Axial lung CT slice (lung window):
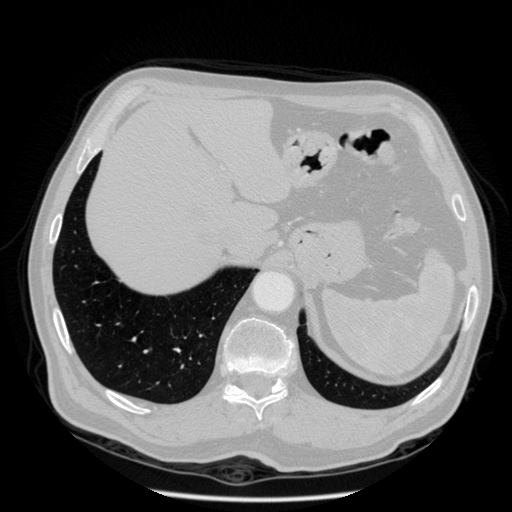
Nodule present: no